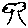
Label: tree